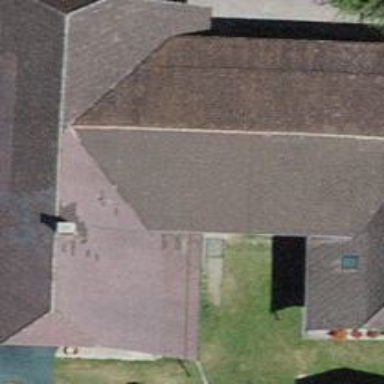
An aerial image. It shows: Farm building.